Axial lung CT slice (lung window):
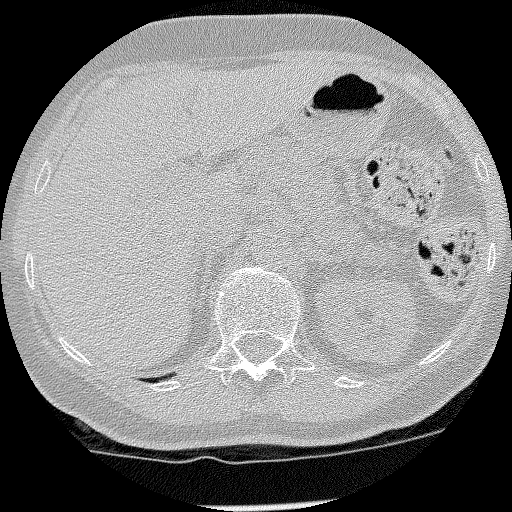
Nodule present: no